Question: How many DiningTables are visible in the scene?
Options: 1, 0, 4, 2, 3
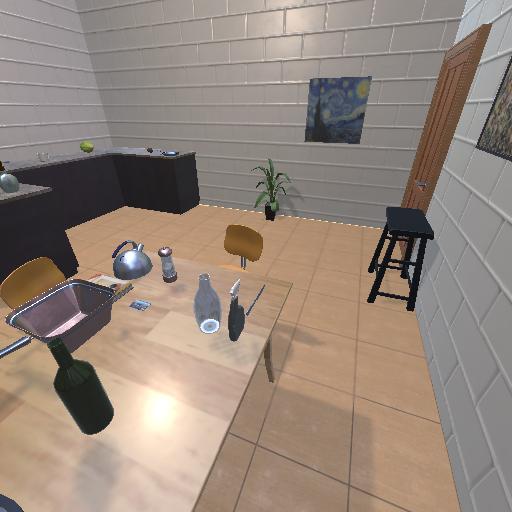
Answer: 1